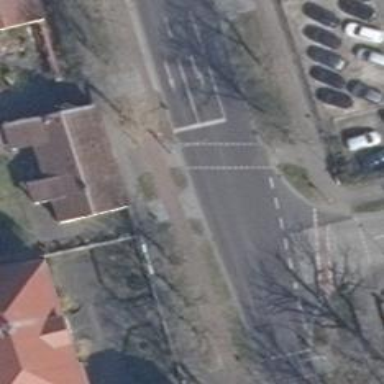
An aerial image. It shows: Footway.